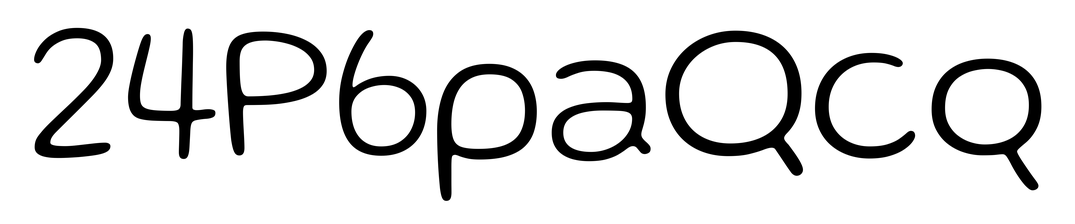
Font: Gluten_ExtraLight